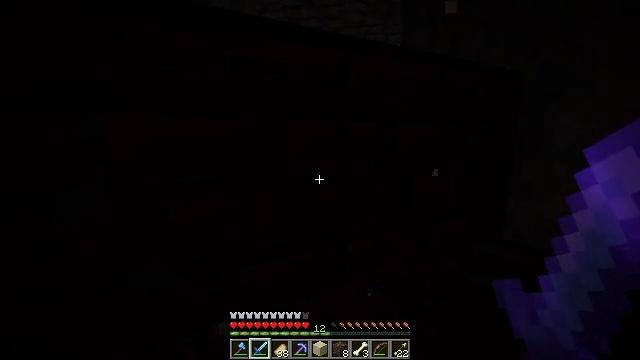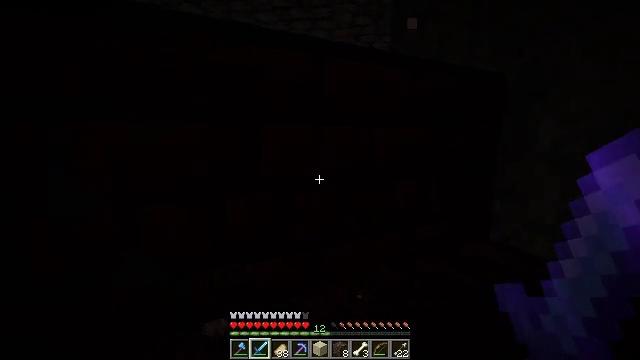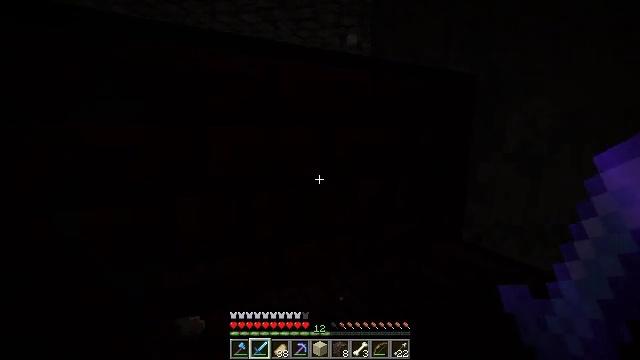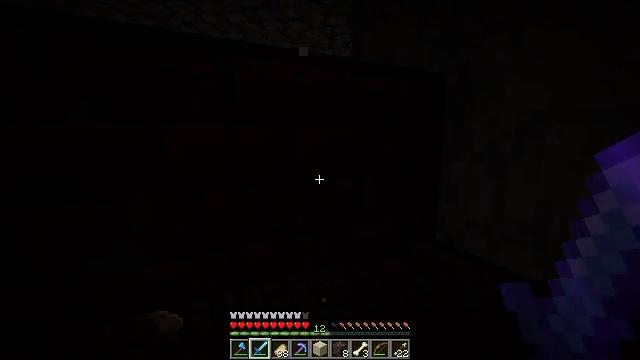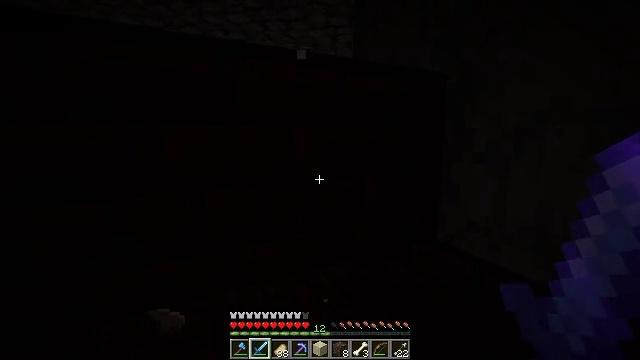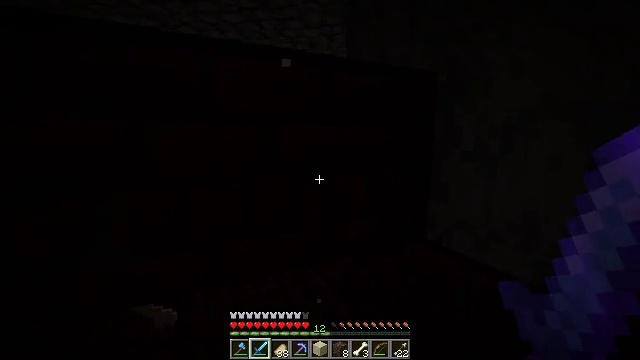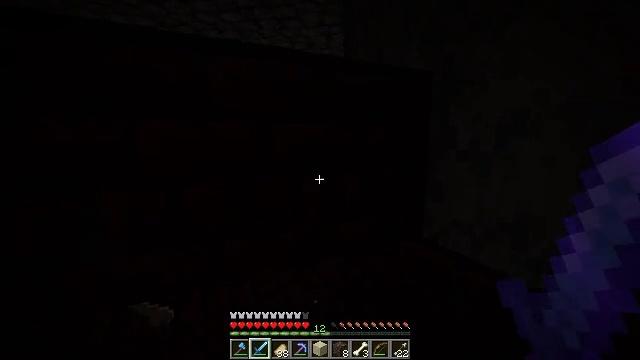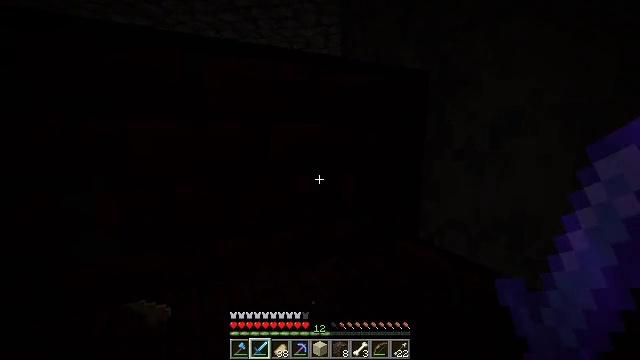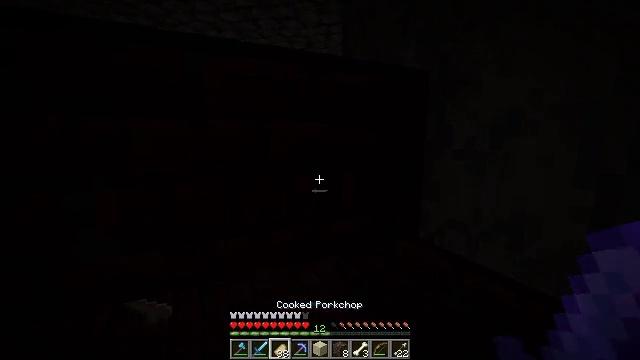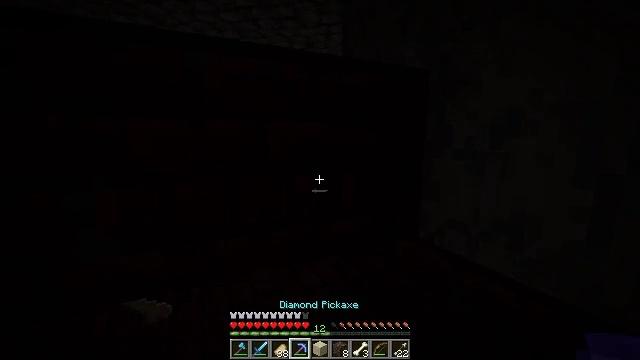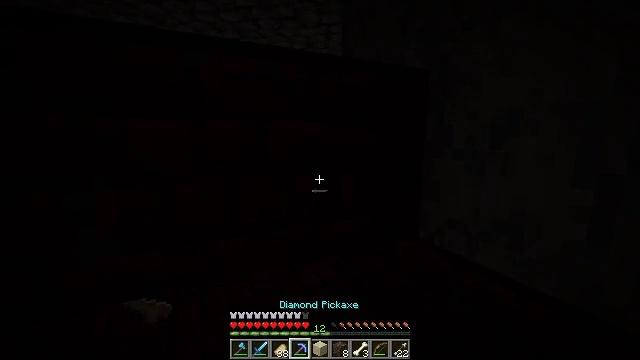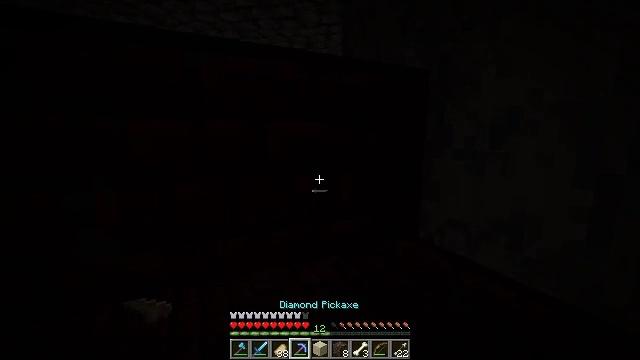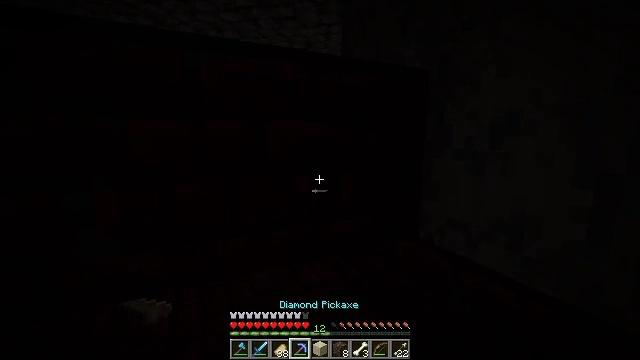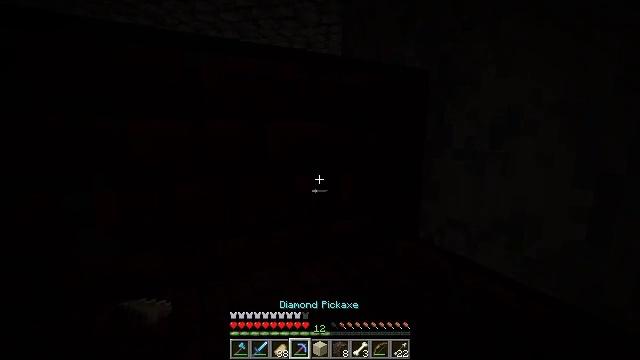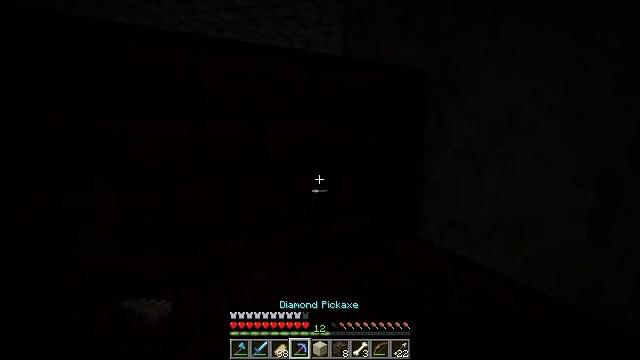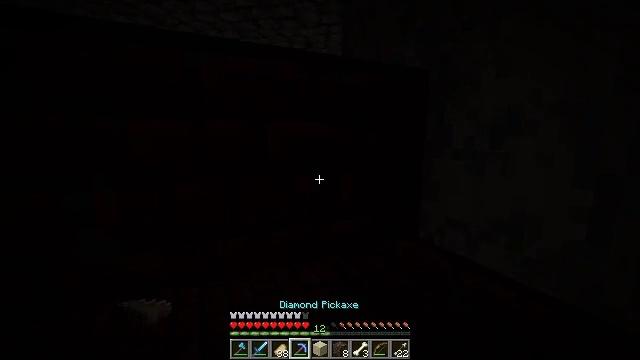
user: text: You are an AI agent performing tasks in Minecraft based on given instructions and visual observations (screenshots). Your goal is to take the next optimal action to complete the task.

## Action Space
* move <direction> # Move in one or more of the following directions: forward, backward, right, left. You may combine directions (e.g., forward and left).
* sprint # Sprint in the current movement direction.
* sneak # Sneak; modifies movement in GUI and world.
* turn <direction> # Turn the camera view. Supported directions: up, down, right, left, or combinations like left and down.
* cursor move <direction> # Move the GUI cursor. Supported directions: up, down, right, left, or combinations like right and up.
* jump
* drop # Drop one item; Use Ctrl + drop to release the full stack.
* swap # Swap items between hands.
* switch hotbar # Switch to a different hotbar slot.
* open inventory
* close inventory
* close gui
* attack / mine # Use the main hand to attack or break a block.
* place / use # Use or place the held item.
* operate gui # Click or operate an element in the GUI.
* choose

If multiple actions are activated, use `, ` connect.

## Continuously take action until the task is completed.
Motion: motion action
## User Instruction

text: Attack the nether bricks to collect them.
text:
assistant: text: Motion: move right
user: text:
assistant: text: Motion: move right
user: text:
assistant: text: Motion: no_op
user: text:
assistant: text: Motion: no_op
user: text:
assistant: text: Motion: no_op
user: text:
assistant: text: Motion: no_op
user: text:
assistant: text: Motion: no_op
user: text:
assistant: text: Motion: no_op
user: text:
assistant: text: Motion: no_op
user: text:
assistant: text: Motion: no_op
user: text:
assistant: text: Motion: no_op
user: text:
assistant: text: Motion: no_op
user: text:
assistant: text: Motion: no_op
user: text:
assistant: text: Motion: no_op
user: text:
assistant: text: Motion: no_op
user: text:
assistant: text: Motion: no_op
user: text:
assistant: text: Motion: no_op
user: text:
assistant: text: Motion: turn right and up
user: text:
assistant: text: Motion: turn right
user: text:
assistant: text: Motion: no_op
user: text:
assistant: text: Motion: no_op
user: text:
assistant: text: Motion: attack / mine
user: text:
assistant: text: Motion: attack / mine
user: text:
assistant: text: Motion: attack / mine
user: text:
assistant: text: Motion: attack / mine
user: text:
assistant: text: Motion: attack / mine
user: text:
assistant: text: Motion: attack / mine
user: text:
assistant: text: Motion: attack / mine
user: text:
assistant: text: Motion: attack / mine
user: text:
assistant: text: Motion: turn left